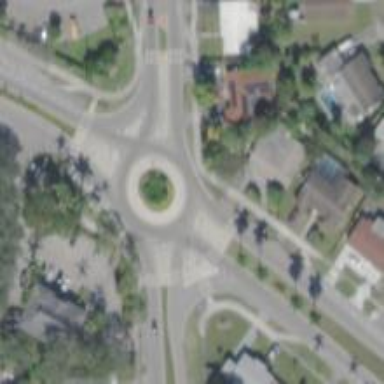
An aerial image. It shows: Tertiary road that leads to roundabout.